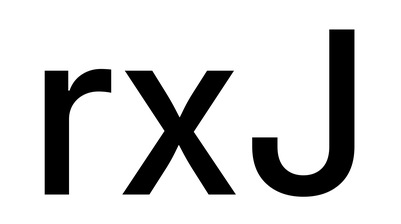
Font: Inter_Medium